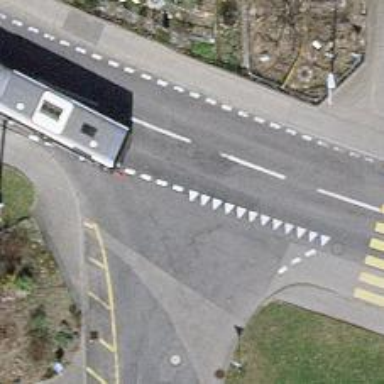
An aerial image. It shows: Road with "give way" sign.